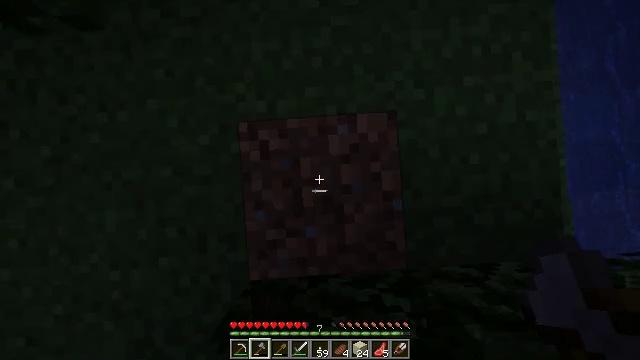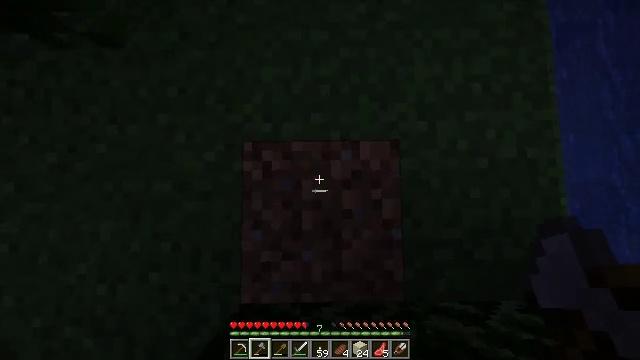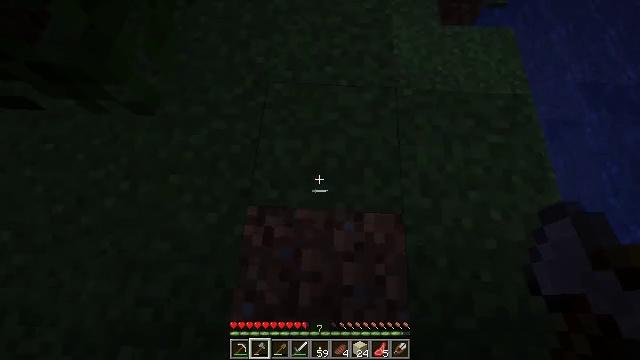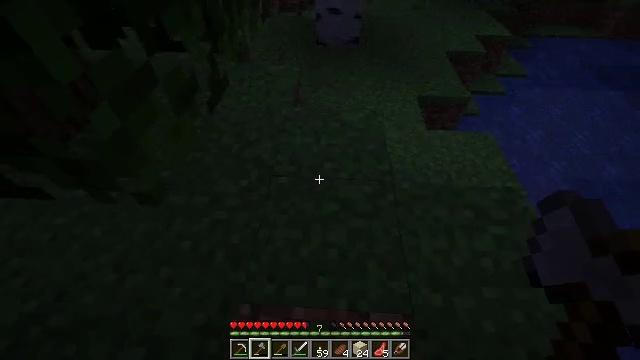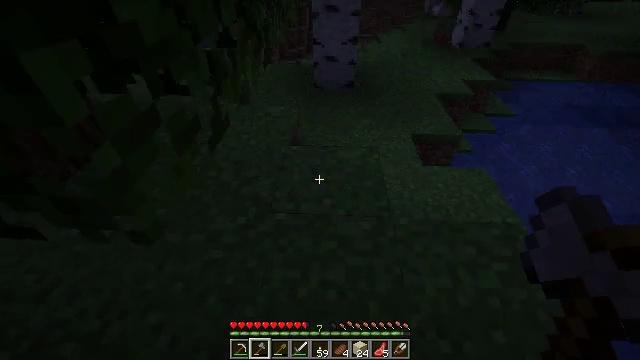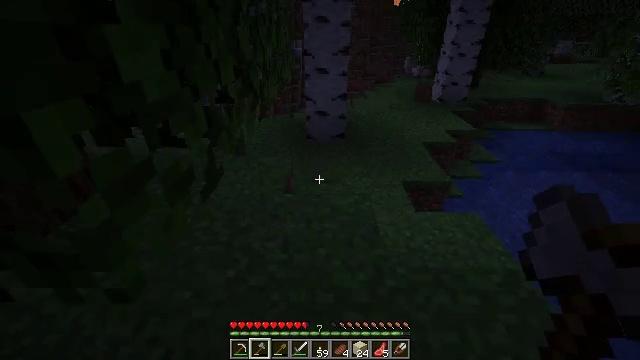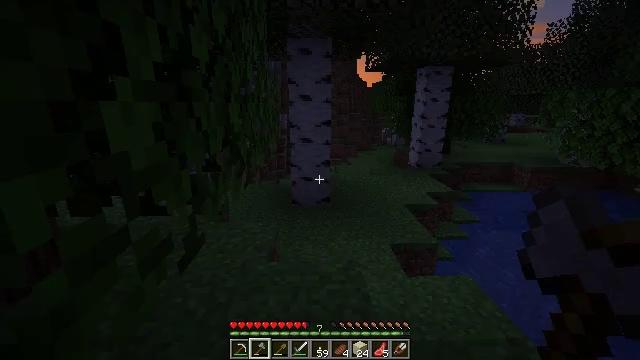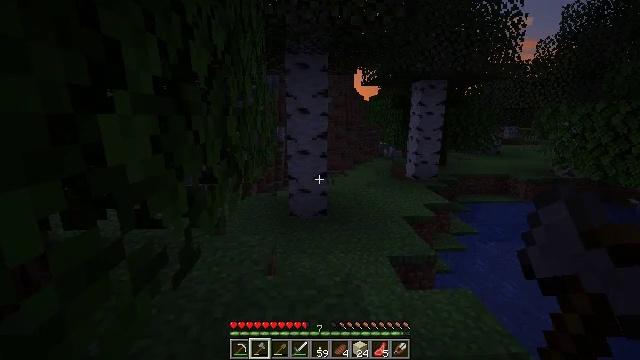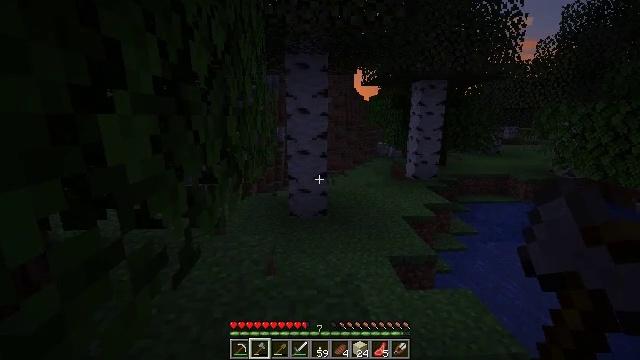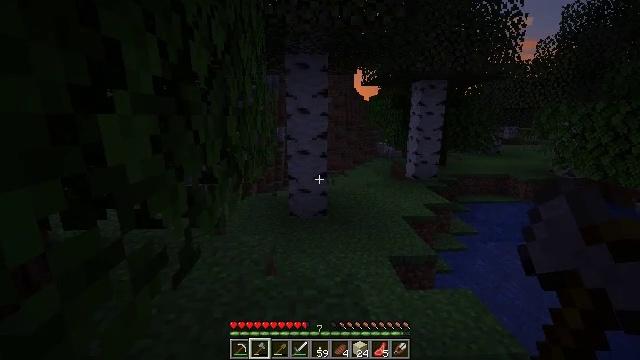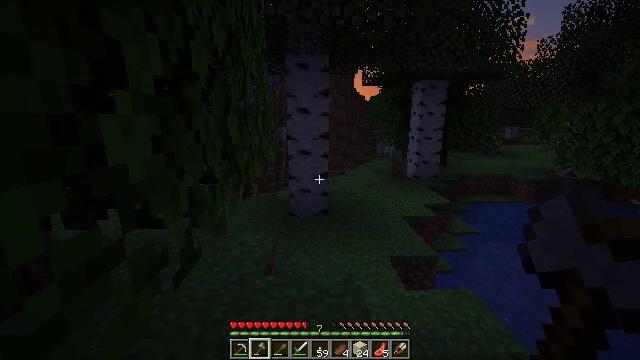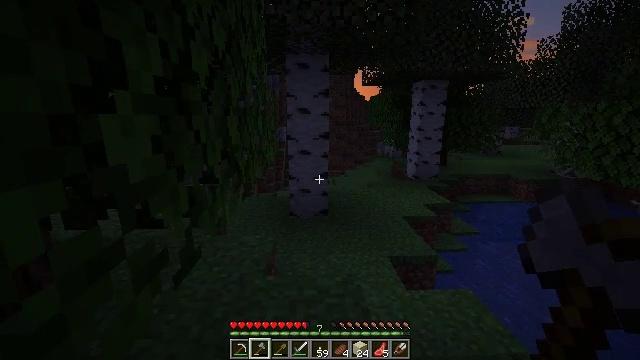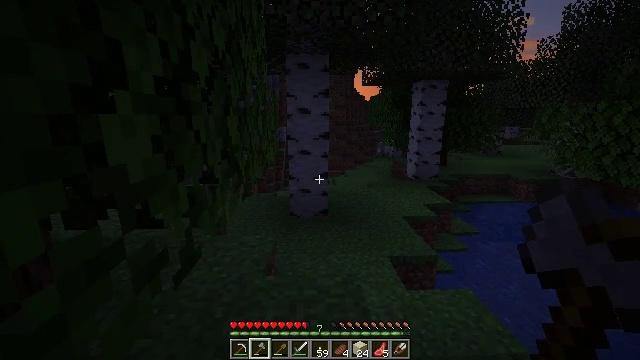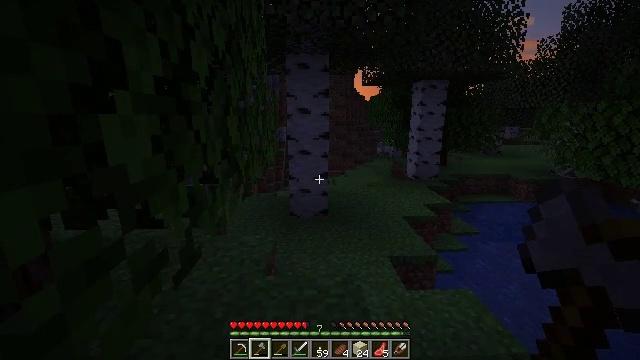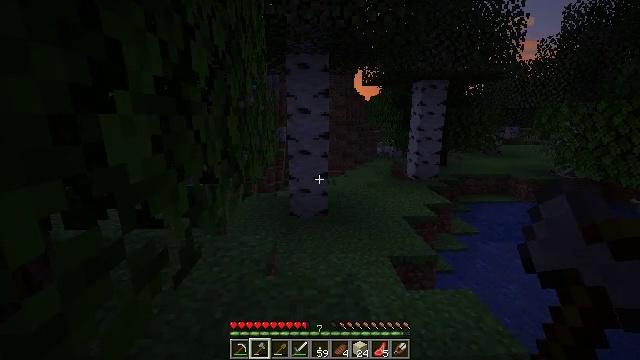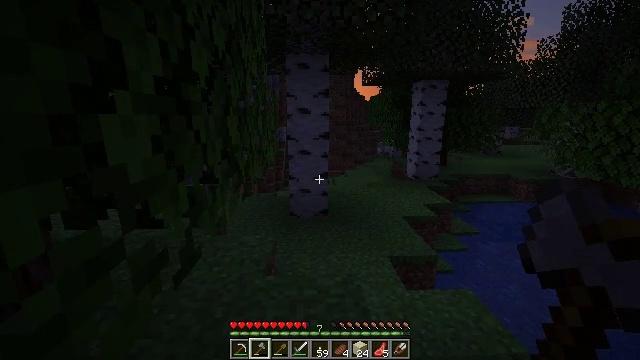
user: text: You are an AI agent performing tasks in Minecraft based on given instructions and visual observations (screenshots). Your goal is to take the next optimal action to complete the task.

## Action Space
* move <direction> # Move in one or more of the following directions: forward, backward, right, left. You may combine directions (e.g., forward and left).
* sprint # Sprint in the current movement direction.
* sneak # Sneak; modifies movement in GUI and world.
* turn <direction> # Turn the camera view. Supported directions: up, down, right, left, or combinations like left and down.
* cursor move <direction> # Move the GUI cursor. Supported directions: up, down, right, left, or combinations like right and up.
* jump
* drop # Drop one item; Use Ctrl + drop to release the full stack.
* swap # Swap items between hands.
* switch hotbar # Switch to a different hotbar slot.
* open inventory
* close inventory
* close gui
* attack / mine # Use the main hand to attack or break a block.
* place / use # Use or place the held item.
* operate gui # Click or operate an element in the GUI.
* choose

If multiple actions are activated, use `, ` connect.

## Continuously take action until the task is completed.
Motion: motion action
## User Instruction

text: Get sandstone by using a crafting table and sand blocks.
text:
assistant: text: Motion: turn left and up
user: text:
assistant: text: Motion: turn left and up
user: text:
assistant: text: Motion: turn up
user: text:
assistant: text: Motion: turn up
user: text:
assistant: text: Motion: turn right and up
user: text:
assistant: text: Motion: turn right and up
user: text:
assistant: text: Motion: turn up
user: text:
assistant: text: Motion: no_op
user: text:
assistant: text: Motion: no_op
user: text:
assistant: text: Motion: no_op
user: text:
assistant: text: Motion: no_op
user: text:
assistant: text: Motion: no_op
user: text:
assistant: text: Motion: no_op
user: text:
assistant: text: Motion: no_op
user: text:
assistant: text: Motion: no_op
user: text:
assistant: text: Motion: no_op
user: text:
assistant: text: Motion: no_op
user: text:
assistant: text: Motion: no_op
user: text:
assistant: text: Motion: no_op
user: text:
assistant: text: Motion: no_op
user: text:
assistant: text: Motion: turn left and down
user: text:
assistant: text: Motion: turn left and down
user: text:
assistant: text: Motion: turn left
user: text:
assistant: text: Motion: move forward, turn left
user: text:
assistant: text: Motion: move forward, turn left
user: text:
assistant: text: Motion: move forward, turn left and up
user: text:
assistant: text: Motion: move forward, turn left and up
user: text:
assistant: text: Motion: move forward, turn left and up
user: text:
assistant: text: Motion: move forward, turn left
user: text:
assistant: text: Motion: move forward